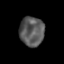
Tissue: skin
Cell type: Epithelial cells
Senescence score: 0.2662
Nuclear area (px): 709
Mean DAPI intensity: 88.803